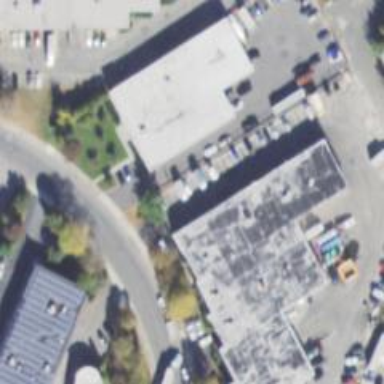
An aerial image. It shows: Commercial building.